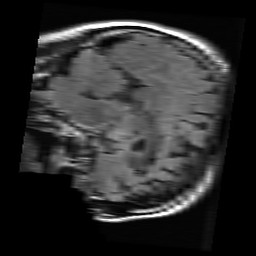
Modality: FLAIR
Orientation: sagittal
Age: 28
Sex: male
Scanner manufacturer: ge
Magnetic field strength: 3 T
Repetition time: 9 s
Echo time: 0.1257 s